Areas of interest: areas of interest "Shandong Normal University Qianfoshan Campus Football Field"
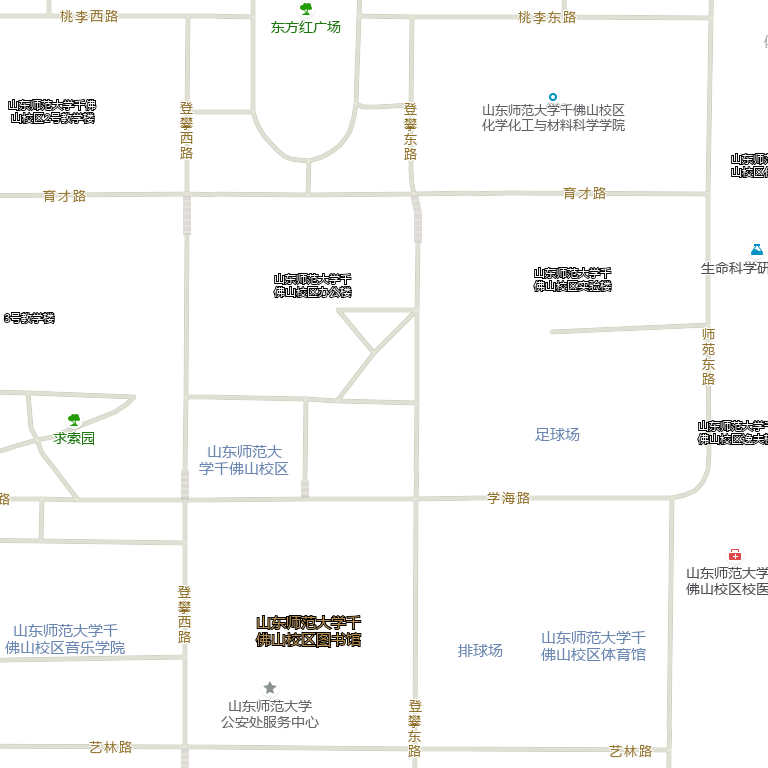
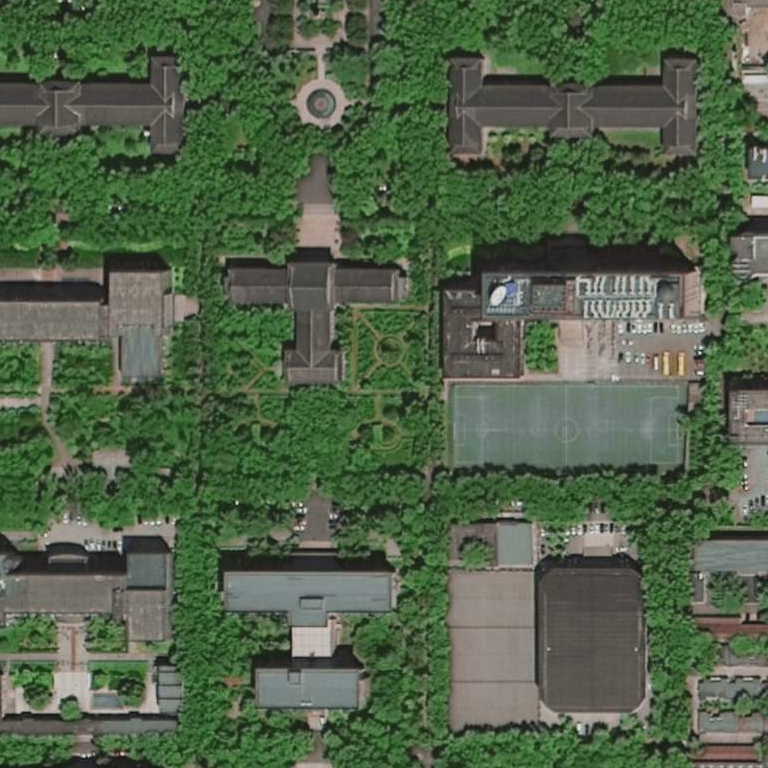